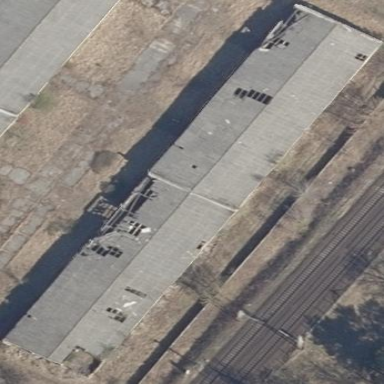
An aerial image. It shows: Shed.